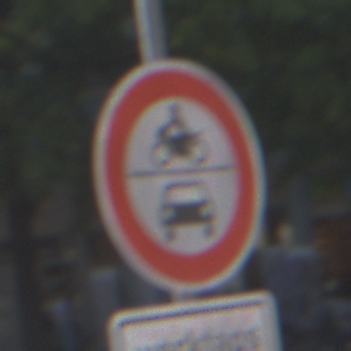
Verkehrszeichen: VerbotKraftfahrzeuge
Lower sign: ZeitangabenMitBeschraenkungAufWochentage7
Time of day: MorningAfternoon
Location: Outdoor (Urban)
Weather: Clear
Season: NotSpecified
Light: Natural